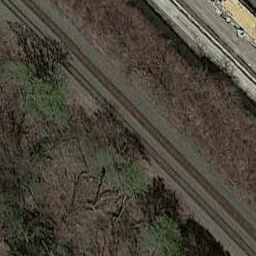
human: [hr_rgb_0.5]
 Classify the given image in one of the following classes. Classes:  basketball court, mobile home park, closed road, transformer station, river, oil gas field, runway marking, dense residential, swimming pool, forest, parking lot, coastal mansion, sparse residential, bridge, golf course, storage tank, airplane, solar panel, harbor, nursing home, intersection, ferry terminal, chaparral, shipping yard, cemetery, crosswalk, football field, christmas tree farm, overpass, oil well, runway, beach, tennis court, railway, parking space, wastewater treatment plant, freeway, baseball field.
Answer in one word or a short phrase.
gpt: railway